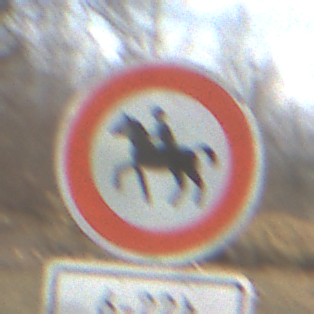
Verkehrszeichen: VerbotReiter
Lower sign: ZeitangabenMitBeschraenkungAufWochentage4
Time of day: MorningAfternoon
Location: Outdoor (Nature)
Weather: PartlyCloudy
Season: Autumn
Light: Natural